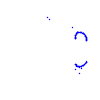
Particle: kaon